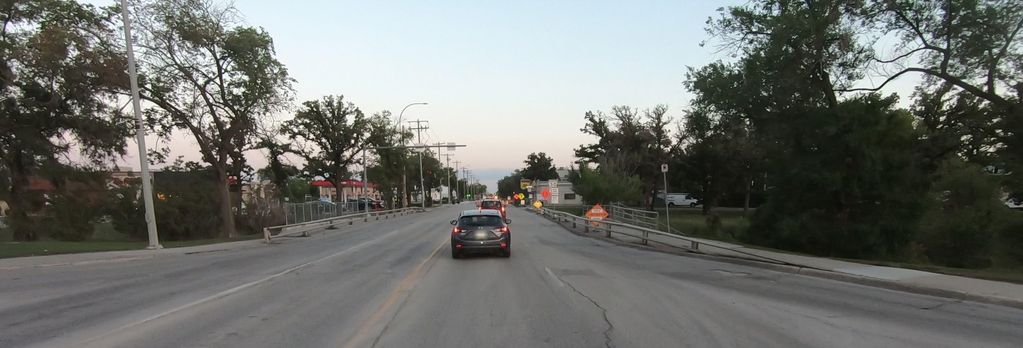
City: winnipeg